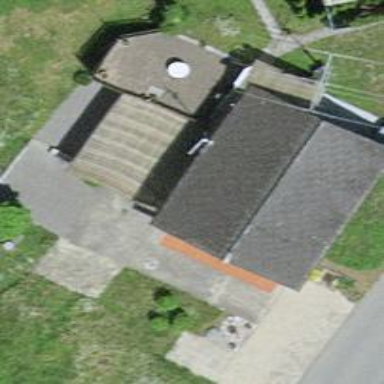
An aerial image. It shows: View of roof of building.